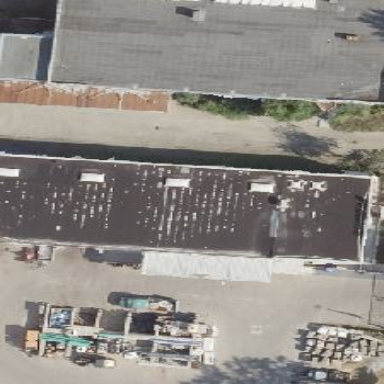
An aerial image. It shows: Commercial building.